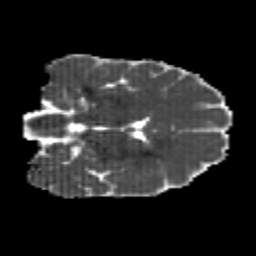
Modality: MD
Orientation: coronal
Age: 24
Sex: female
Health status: healthy
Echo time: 0.074 s